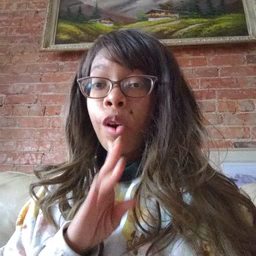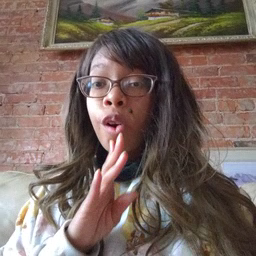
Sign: talk